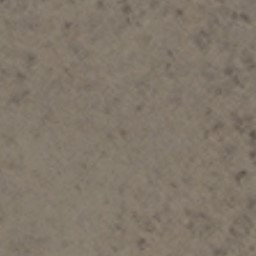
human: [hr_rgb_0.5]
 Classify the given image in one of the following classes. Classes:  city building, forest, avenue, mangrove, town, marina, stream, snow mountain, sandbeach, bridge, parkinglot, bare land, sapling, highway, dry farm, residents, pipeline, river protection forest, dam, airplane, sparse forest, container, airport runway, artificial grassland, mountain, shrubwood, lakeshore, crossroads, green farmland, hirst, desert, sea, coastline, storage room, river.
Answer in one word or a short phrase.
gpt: bare land